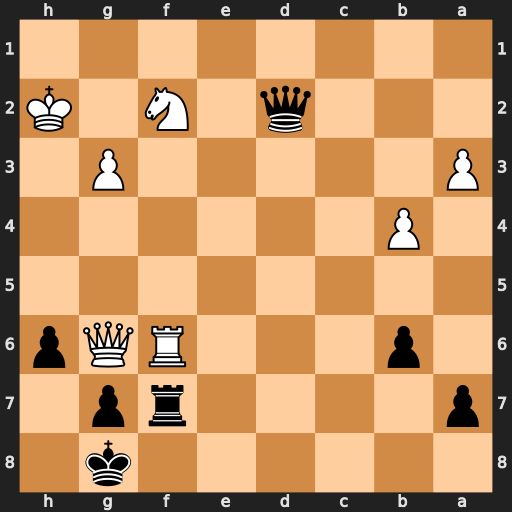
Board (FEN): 6k1/p4rp1/1p3RQp/8/1P6/P5P1/3q1N1K/8
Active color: b
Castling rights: -
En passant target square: -
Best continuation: Rxf6 Qxf6 gxf6